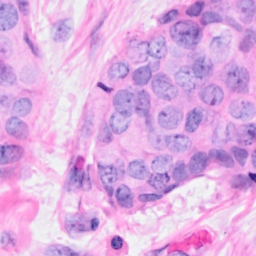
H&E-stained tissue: Breast